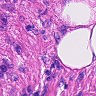
Metastatic tissue present: yes